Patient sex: M
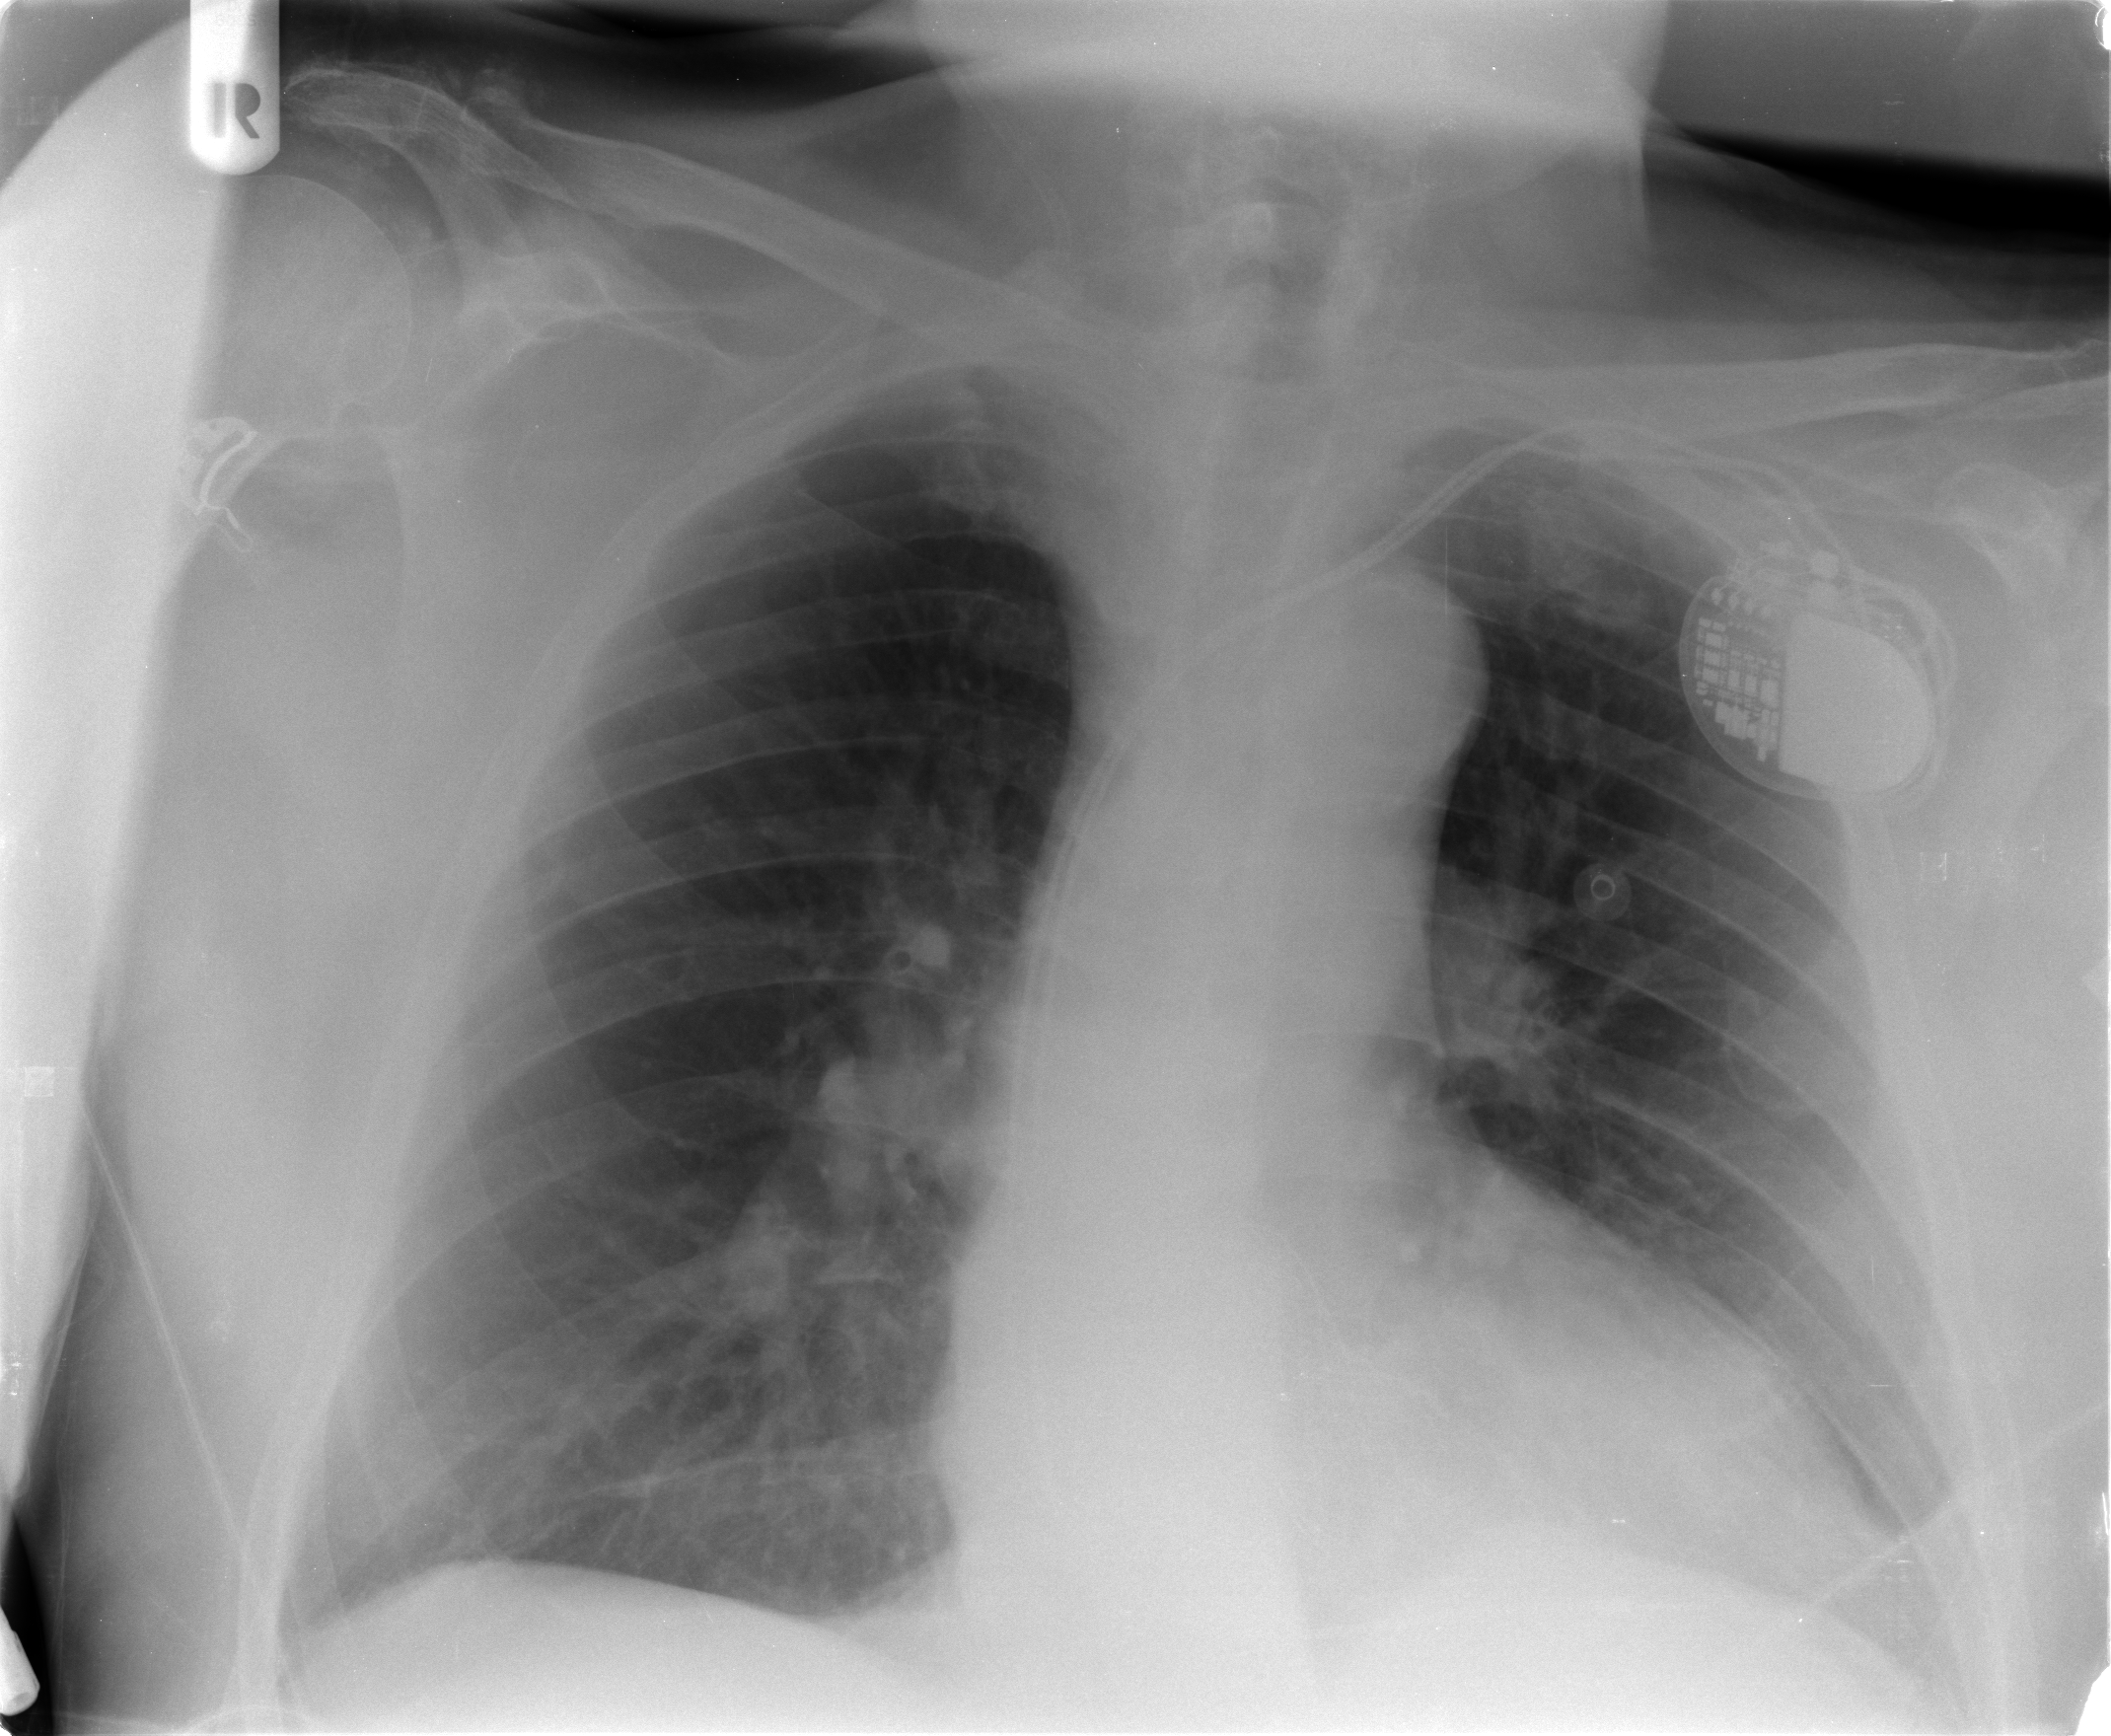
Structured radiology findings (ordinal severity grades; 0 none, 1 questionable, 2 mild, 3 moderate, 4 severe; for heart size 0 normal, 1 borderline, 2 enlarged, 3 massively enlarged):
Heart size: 2
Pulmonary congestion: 0
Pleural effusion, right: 0
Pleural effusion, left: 0
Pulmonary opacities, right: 0
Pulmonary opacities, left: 0
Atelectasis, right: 0
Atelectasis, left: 2